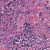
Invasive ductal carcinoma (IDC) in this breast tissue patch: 1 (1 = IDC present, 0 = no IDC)